八年级 · 立体几何学
, $\angle C=\angle D=90^{\circ}, A C=A D, \angle C B D=130^{\circ}$, 则 $\angle B A D=$ \$ \qquad \$ $\circ$.

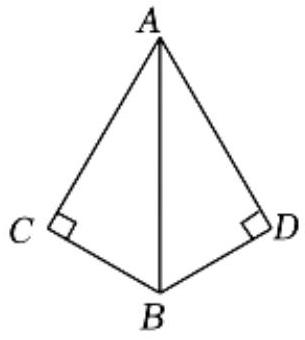
答案: 25